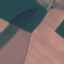
Land use / land cover class: AnnualCrop